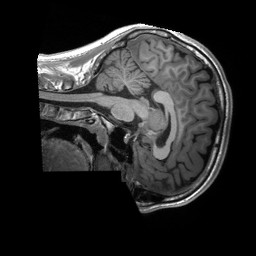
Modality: T1w
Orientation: sagittal
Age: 17
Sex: male
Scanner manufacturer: siemens
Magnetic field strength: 3 T
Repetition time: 2.3 s
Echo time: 0.00232 s